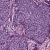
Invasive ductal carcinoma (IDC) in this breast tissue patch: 0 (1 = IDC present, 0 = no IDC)